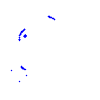
Particle: kaon